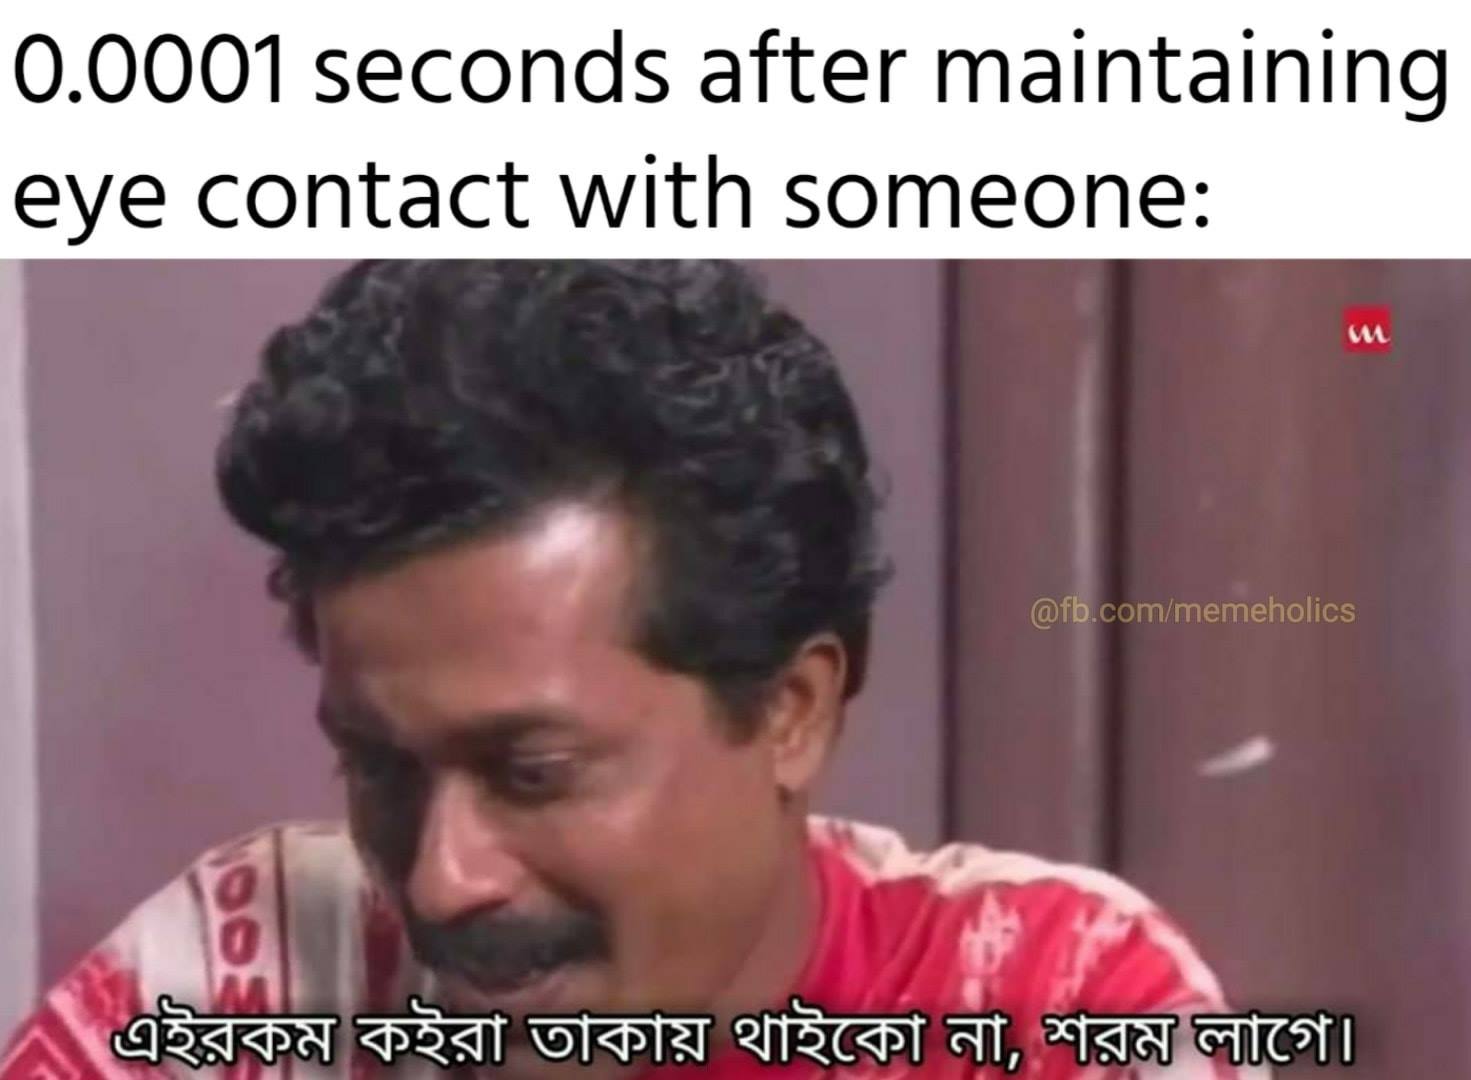
Caption: 0.0001 seconds after maintaining eye contact with someone :    এইরকম কইরা তাকায় থাইকো না , শরম লাগে ।
Label: non-hate